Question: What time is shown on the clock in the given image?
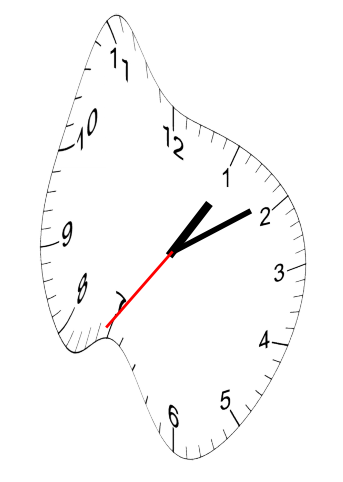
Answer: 01:09:36